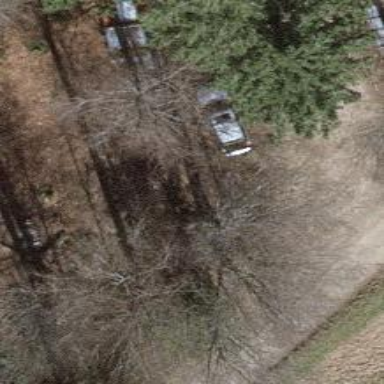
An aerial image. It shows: Picnic table located in leisure land area.